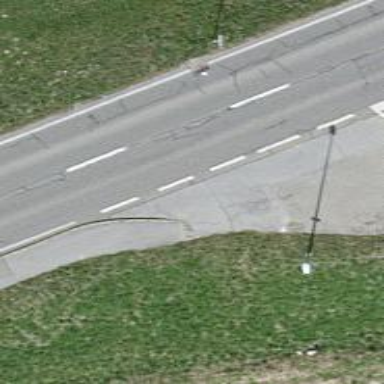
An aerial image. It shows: Asphalt sidewalk.